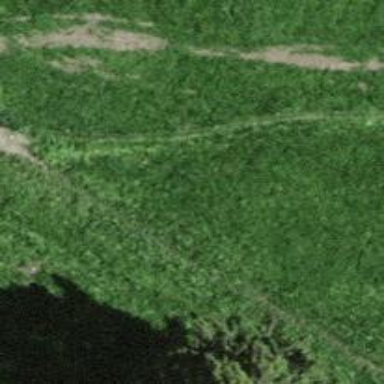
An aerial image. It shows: Grassy path.